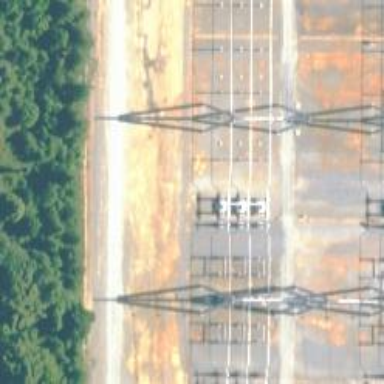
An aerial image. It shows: Switch for power supply.